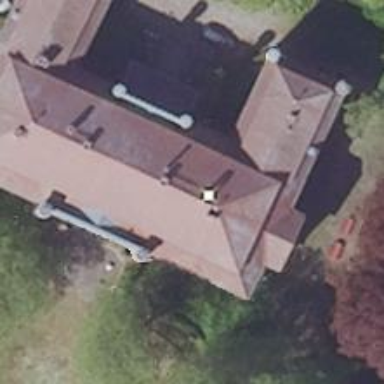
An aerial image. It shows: Historic castle building.